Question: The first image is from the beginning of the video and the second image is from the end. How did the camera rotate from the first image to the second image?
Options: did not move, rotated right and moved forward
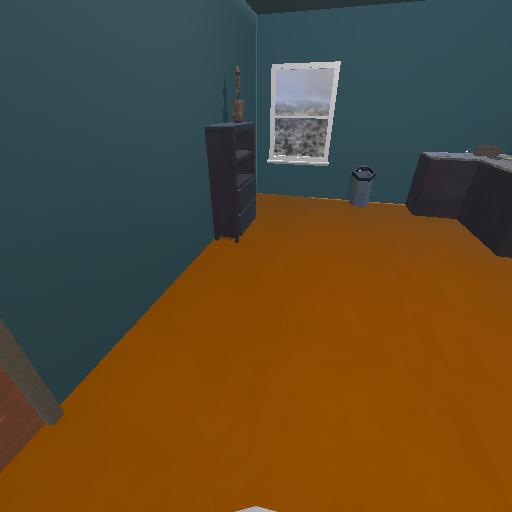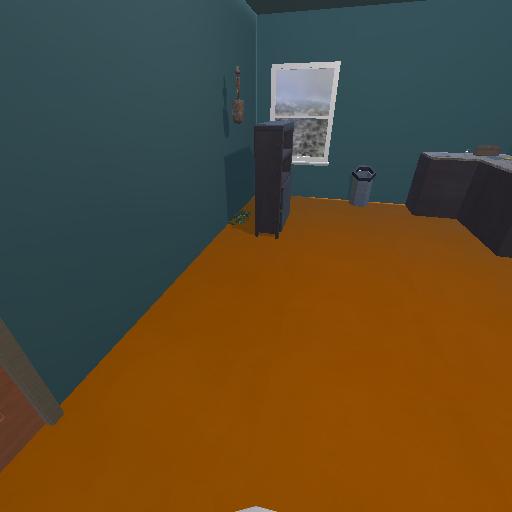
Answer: did not move